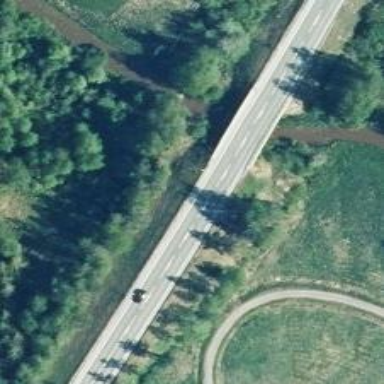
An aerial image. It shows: Asphalt road classified as trunk highway.